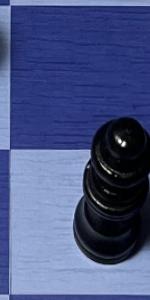
Label: Queen_Black